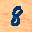
Label: 8